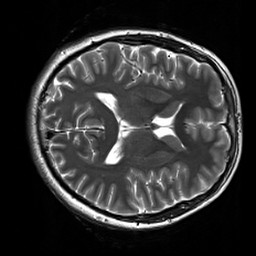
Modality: T2w
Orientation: axial
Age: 28
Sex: male
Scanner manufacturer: siemens
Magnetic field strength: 3 T
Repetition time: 7 s
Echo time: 0.09 s